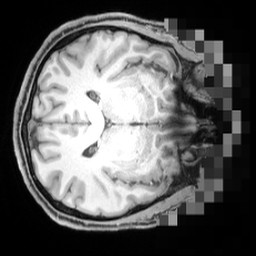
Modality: T1w
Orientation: axial
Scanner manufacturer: siemens
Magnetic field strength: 3 T
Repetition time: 2.55 s